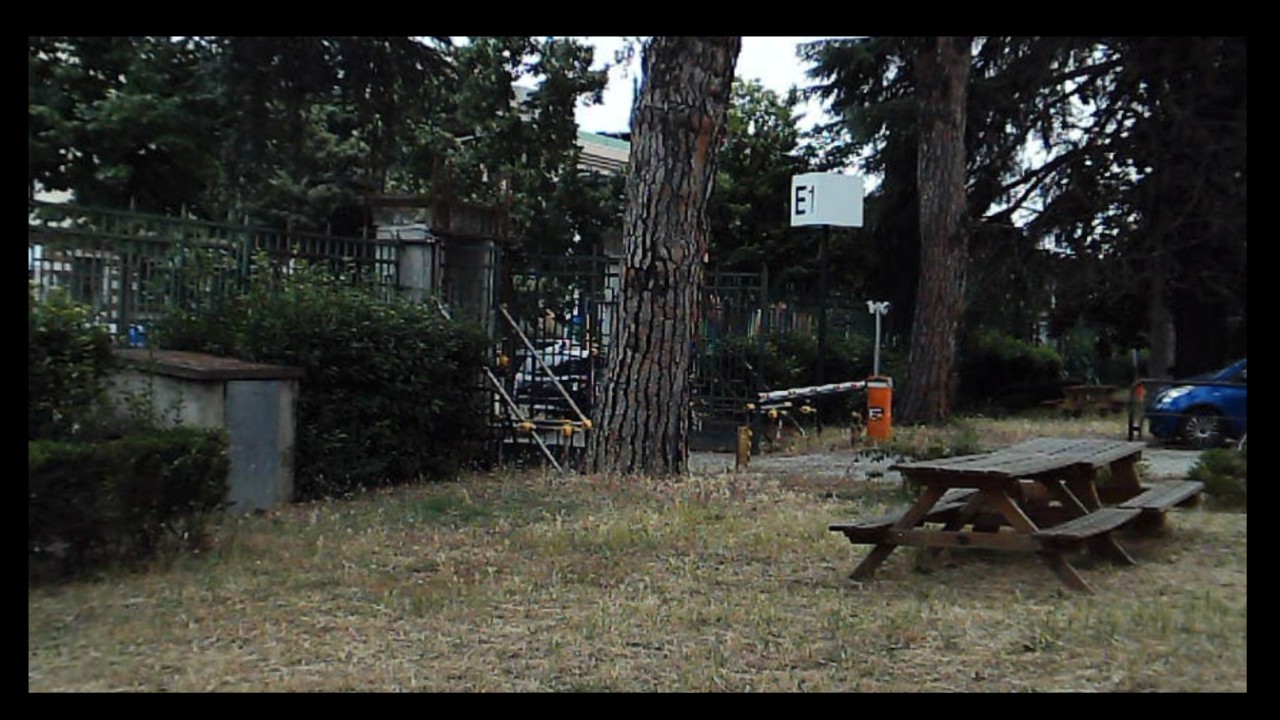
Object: DJI Tello EDU

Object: DJI Tello EDU

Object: DJI Tello EDU

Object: DJI Tello EDU

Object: DJI Tello EDU

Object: DJI Tello EDU

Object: DJI Tello EDU

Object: DJI Tello EDU

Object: DJI Tello EDU

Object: DJI Tello EDU

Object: DJI Tello EDU

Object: DJI Tello EDU

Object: DJI Tello EDU

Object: DJI Tello EDU

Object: DJI Tello EDU

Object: DJI Tello EDU

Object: DJI Tello EDU

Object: DJI Tello EDU

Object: DJI Tello EDU

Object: DJI Tello EDU

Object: DJI Tello EDU

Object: DJI Tello EDU

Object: DJI Tello EDU

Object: DJI Tello EDU

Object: DJI Tello EDU

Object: DJI Tello EDU

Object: DJI Tello EDU

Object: DJI Tello EDU

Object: DJI Tello EDU

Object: DJI Tello EDU

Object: DJI Tello EDU

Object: DJI Tello EDU

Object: DJI Tello EDU

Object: DJI Tello EDU

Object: DJI Tello EDU

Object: DJI Tello EDU

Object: DJI Tello EDU

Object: DJI Tello EDU

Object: DJI Tello EDU

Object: DJI Tello EDU

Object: DJI Tello EDU

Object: DJI Tello EDU

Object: DJI Tello EDU

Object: DJI Tello EDU

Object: DJI Tello EDU

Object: DJI Tello EDU

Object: DJI Tello EDU

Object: DJI Tello EDU

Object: DJI Tello EDU

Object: DJI Tello EDU

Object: DJI Tello EDU

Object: DJI Tello EDU

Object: DJI Tello EDU

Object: DJI Tello EDU

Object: DJI Tello EDU

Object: DJI Tello EDU

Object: DJI Tello EDU

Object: DJI Tello EDU

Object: DJI Tello EDU

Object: DJI Tello EDU

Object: DJI Tello EDU

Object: DJI Tello EDU

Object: DJI Tello EDU

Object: DJI Tello EDU